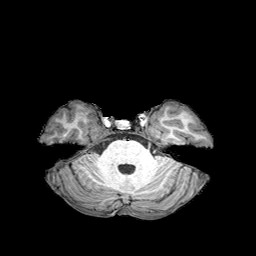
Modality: T1w
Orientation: coronal
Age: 18
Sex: male
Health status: healthy